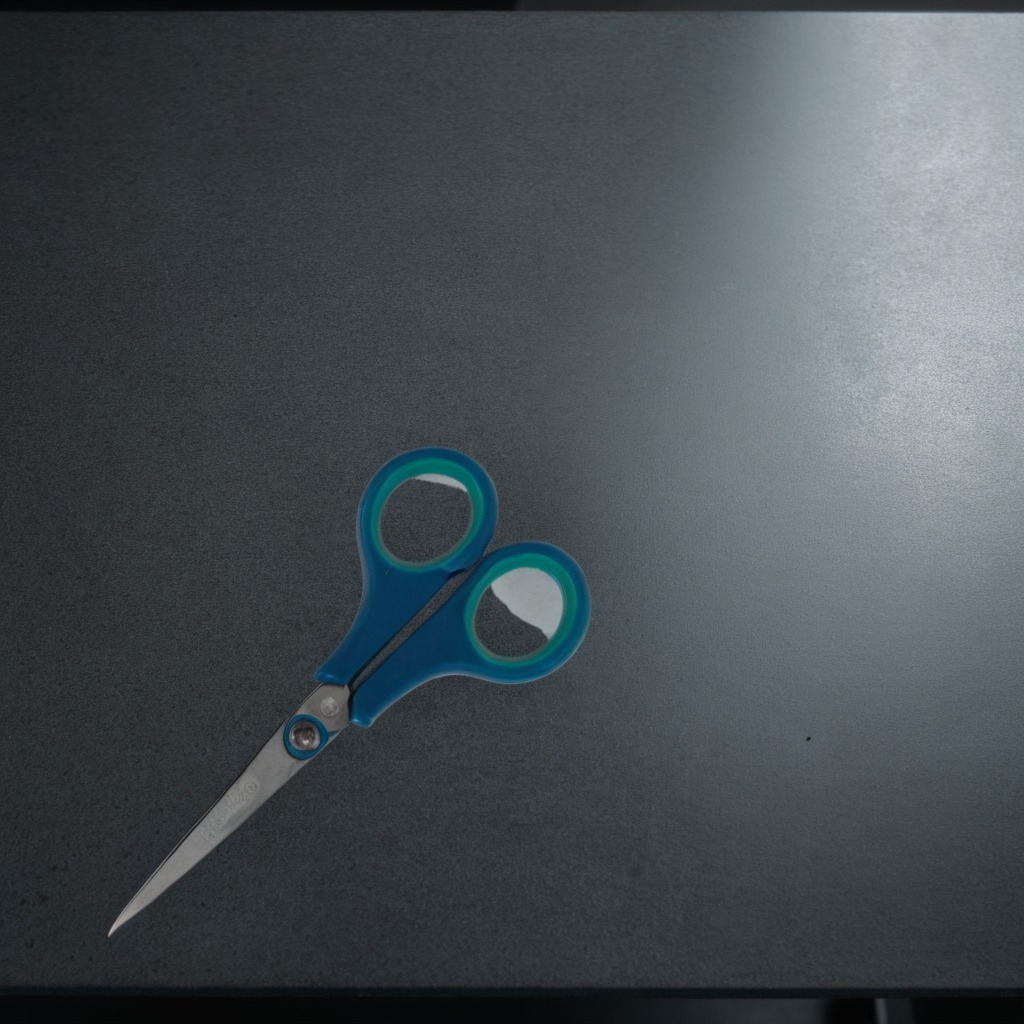
A scissor lies on the clean granite table inside a workshop at night dim ambient light soft shadows worn but